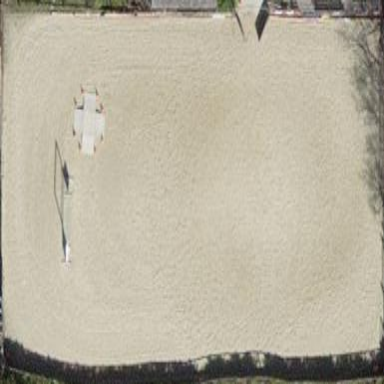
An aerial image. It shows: Equestrian pitch for leisure land activities.